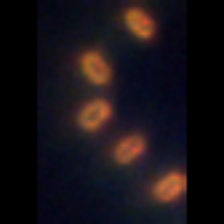
Taxon: Stephanopyxis
Group: Diatoms